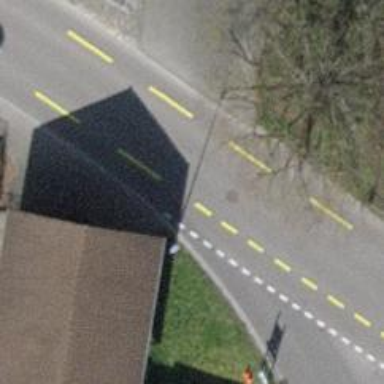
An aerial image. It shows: Garage.